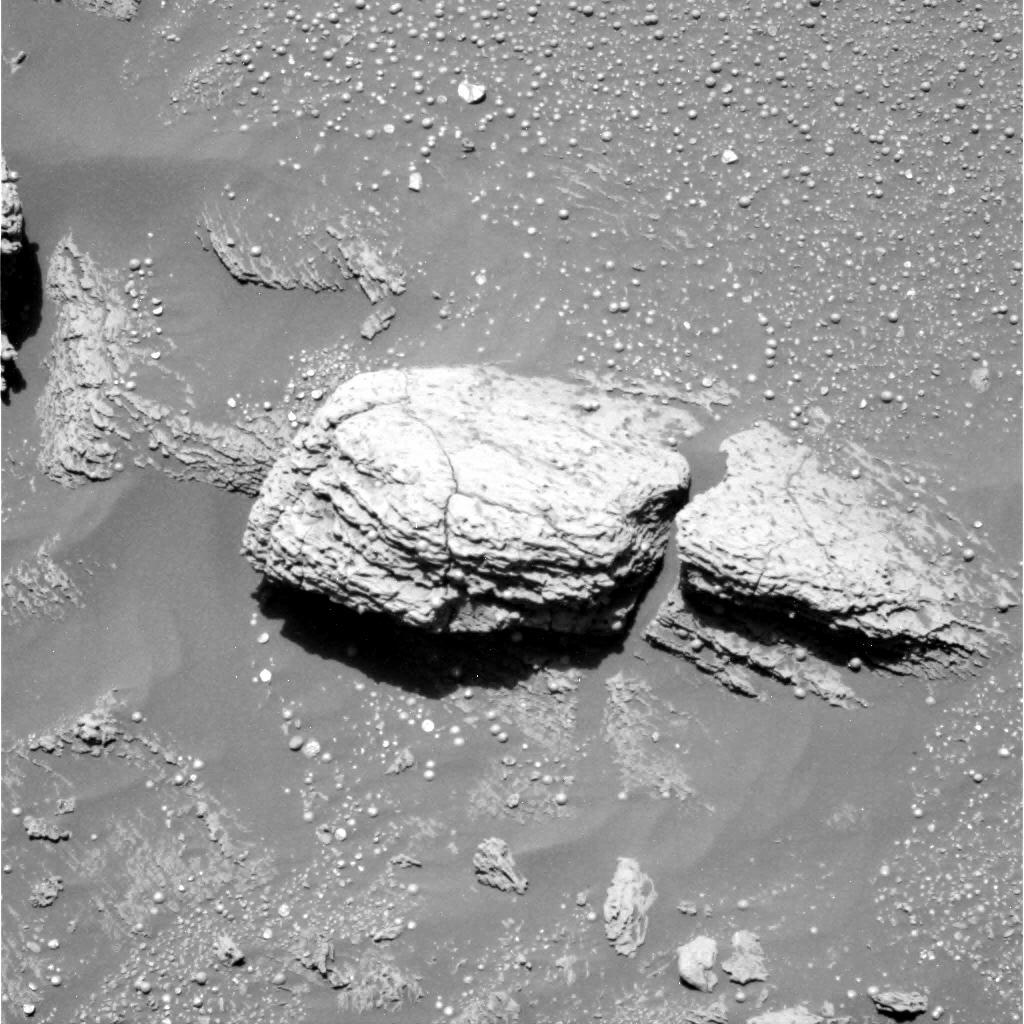
Terrain classes present: Bedrock, Gravel / Sand / Soil, Rock, Shadow